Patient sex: M
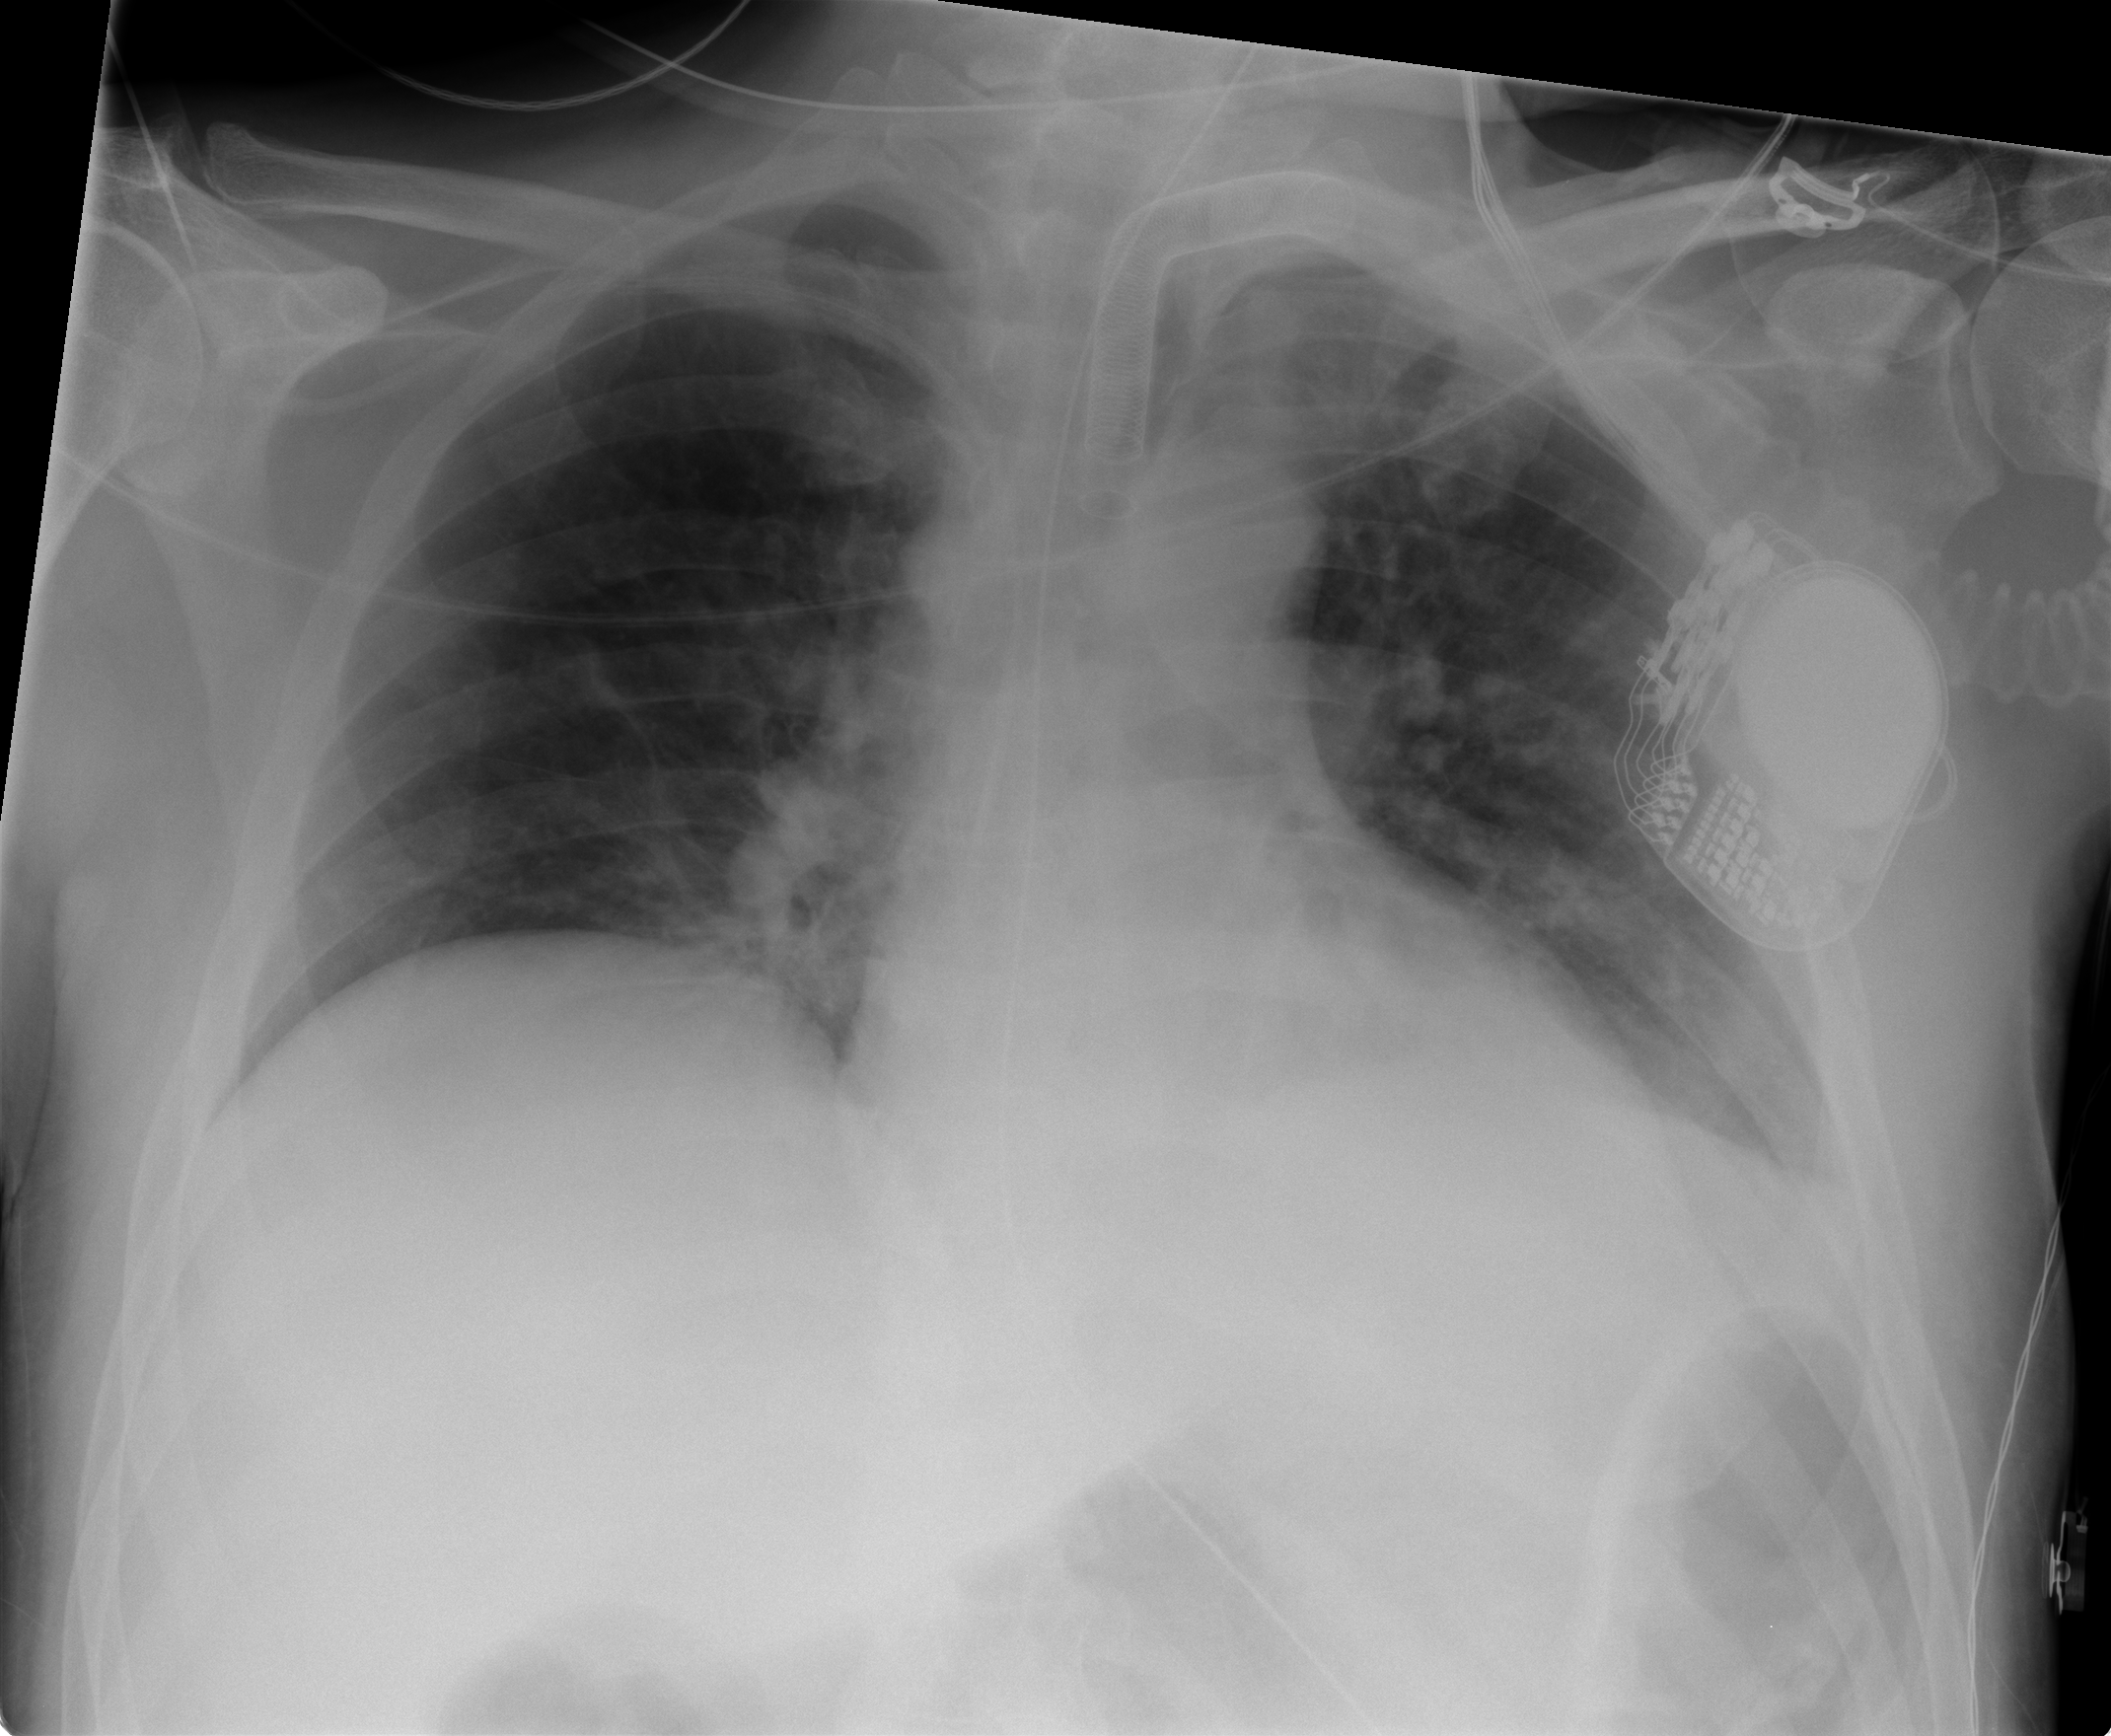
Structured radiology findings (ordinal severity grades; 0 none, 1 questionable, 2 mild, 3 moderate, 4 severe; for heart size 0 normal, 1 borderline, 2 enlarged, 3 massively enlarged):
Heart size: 0
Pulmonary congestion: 2
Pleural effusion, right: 0
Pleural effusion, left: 2
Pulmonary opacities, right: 0
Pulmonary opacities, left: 2
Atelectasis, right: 2
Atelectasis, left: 2